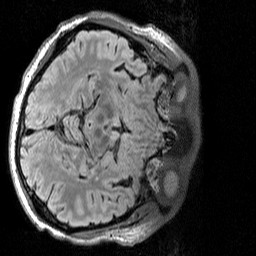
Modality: T2w
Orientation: axial
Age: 51
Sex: male
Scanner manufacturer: siemens
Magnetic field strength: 3 T
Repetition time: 5 s
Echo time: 0.386 s